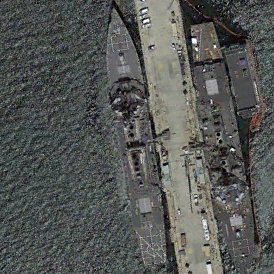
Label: destroyer